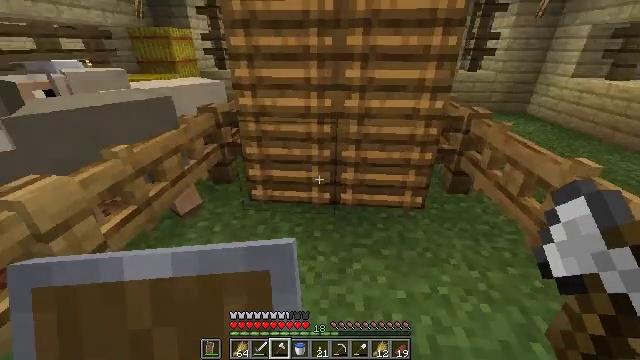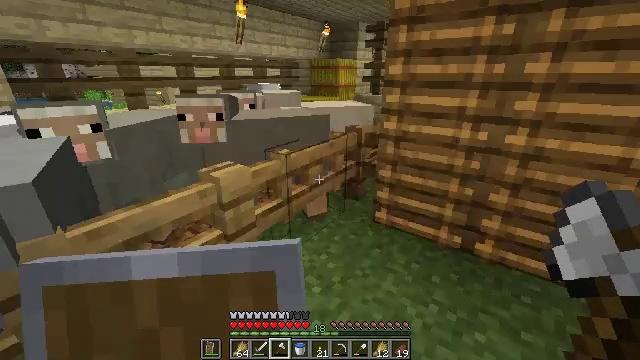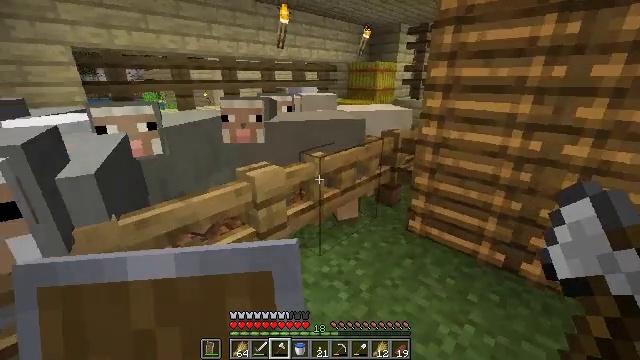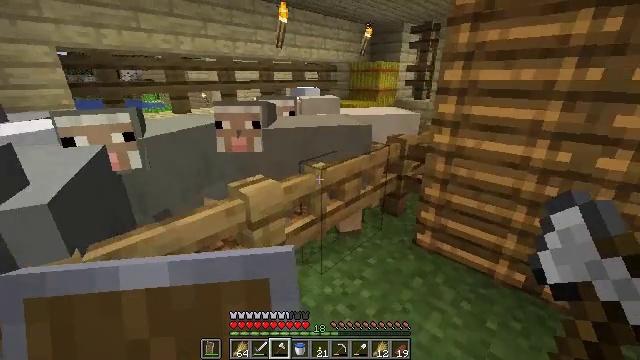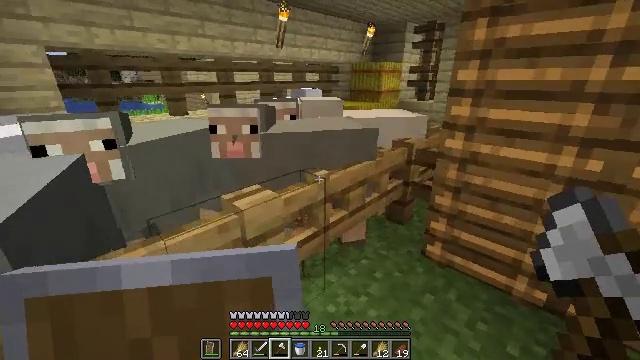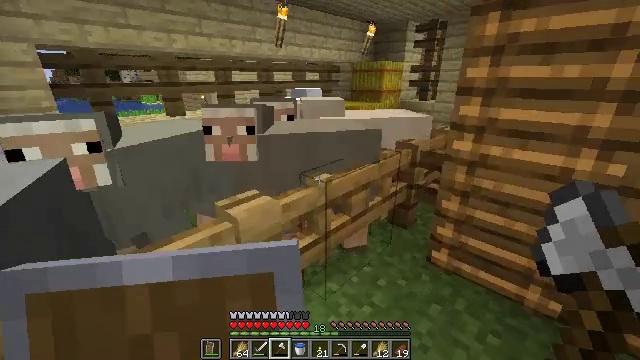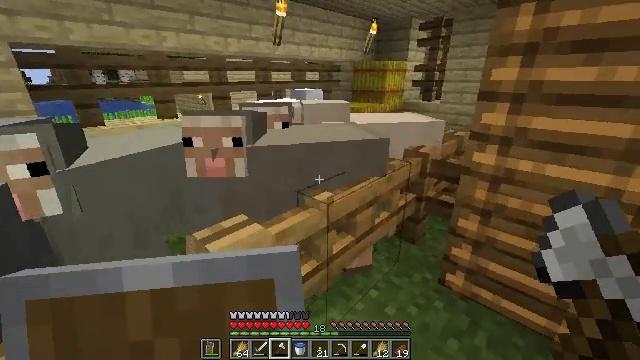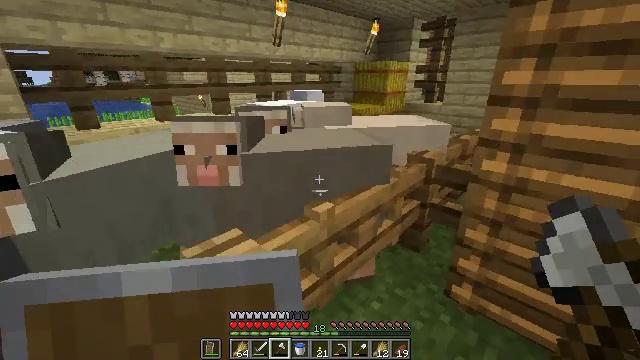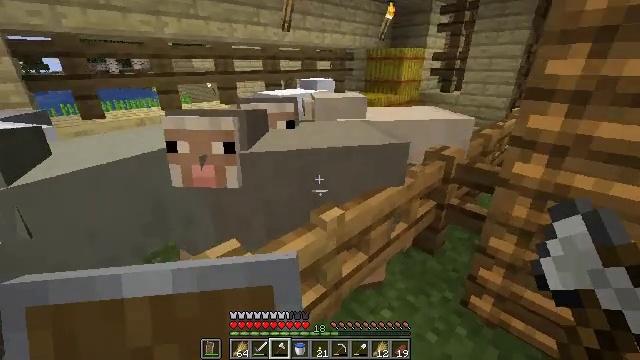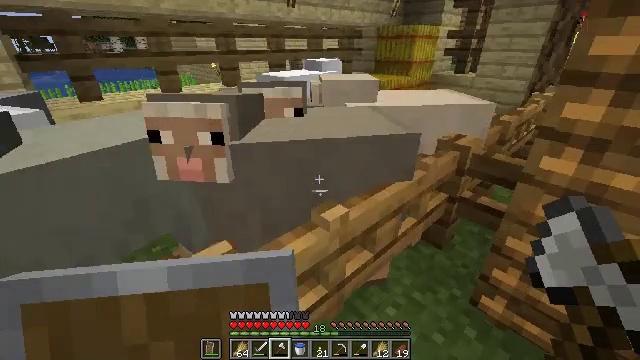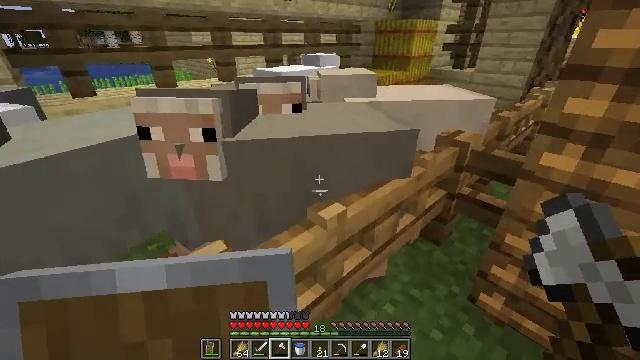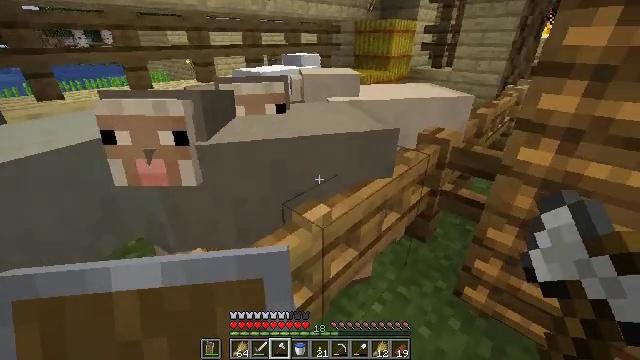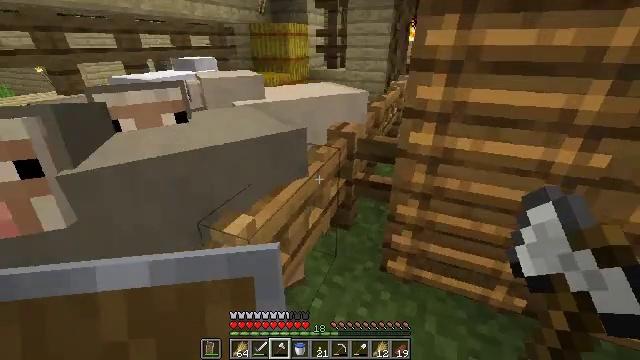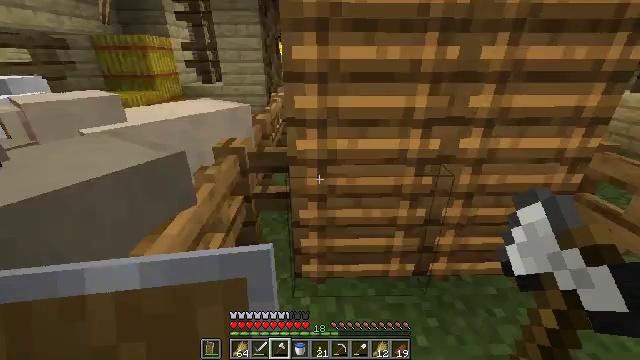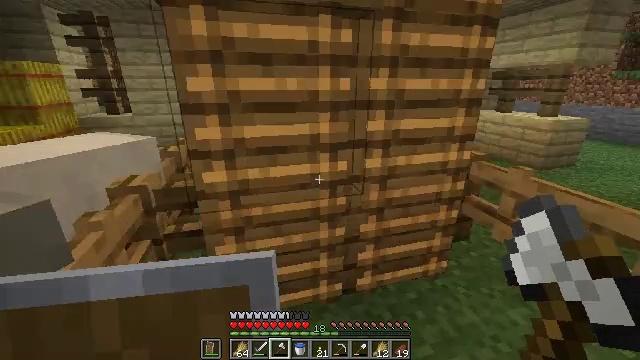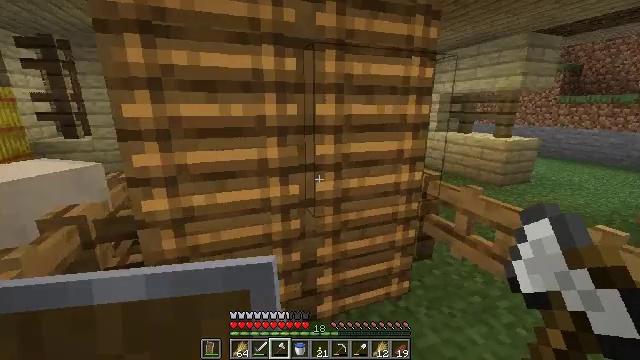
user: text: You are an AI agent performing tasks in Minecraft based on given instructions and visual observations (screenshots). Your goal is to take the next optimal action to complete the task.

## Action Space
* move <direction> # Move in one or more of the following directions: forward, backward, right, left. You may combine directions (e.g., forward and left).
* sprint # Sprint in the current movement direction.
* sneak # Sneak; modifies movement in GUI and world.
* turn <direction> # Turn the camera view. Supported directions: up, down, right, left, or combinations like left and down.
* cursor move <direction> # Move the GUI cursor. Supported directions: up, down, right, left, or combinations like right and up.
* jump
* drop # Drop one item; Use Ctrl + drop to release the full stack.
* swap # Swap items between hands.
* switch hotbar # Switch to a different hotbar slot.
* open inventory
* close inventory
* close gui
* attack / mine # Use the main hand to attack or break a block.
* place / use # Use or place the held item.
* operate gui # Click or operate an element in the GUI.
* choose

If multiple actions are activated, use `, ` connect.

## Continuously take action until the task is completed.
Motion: motion action
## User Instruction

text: Mine the oak fence gate.
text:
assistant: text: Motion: turn left and up
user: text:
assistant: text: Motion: move forward, turn left
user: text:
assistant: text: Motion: move forward
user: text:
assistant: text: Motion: move forward
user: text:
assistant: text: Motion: move forward
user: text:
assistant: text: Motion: move forward
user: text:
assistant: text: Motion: move forward
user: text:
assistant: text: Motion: turn left and down
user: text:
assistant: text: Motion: turn left and down
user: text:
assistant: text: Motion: no_op
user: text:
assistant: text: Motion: turn right
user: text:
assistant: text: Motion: turn right
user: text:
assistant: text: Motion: move right, turn right and up
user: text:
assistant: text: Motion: move right, turn right and up
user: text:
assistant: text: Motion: move right, turn right and up
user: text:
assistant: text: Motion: move right, turn right and up
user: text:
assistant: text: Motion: move right, turn right and up
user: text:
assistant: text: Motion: turn right and up
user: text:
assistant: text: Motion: turn right
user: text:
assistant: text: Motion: turn right and down
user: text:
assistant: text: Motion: turn right and down
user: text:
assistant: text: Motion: turn right and down
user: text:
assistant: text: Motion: move right, turn right and down
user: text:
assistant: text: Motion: move right
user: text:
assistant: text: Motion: move right
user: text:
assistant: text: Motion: move right, turn left and down
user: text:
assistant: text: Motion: turn left and down
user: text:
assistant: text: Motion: turn left
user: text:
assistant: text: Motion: turn left
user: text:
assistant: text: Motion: turn left